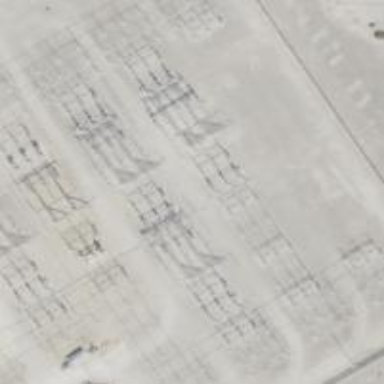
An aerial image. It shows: Switch used for power control.